Question:
I am creating a game called "Survival Island" and have just created the start screen.
The pygame lags too much after doing an event (takes time to respond).
Here is my source code:
'''
#packages
import pygame
import sys
from sys import exit
#initialization
pygame.init()
#display surf
width = 600
height = 400
surface = pygame.display.set_mode((width,height))
clock = pygame.time.Clock()#for fps
#caption
pygame.display.set_caption('Survival Island')
#variables
mousex = 0
mousey = 0
#booleans
play = True #entered playmode
canQuitOnStart = True #game can be quitted on start
drawStartScreen = True #start screen drawed
running = True # game is running
#definitions
def quitOnStart(): #quitting the game
#can be seen if rect is drawn [pygame.draw.rect(surface,(0,0,255),(550,350,40,40))]
global mousex,mousey,running
for event in pygame.event.get():
if event.type == pygame.MOUSEBUTTONDOWN: #quit on pressing x on start screen
if mousex > 550 and mousey > 350 and mousex <590 and mousey <390:
print('Exit1')
running = False
def drawStart(): #drawing start menu
START_Image = pygame.image.load('START_Image.png').convert()
surface.blit(START_Image,(0,0))
pygame.display.update()
def playGame():
#play on clicking on "play"
global mousex,mousey,canQuitOnStart,drawStartScreen
for event in pygame.event.get():
if event.type == pygame.MOUSEBUTTONDOWN:
if mousex > 415 and mousey >190 and mousex <70 and mousey <30: # can be seen if rect is drawn [pygame.draw.rect(surface,(0,0,255),(415,190,70,30))]
canQuitOnStart = False
drawStartScreen = False
screen.fill((0,0,0))
pygame.display.update()
if drawStartScreen == True:
drawStart()
def main():
if play == True:
playGame()
if canQuitOnStart == True:
quitOnStart()
#main loop
while running:
#get mouse position
mousex,mousey = pygame.mouse.get_pos()
# fps is 60
clock.tick(120)
# quit button event
for event in pygame.event.get():
if event.type == pygame.QUIT:
running = False
# main function
if __name__ == '__main__':
main()
pygame.quit()#quits after event
'''
After running, The pygame window displays the image.
It takes several tries to close the window after running(the 'X' on the bottom right corner)
I am a newbie programmer so.. I want some pygame courses to do (please suggest some).
Thank you !!!
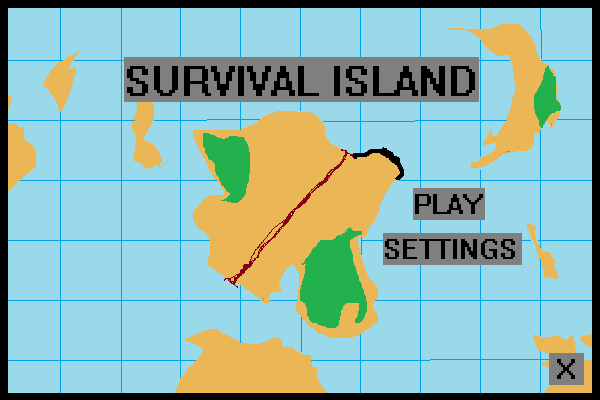
Answer: The game is running slow because you load the 'START_Image' in every frame. <URL> is a very expensive operation, because it has to read the images from the data store. Load 'START_Image' once at startup
'''
surface = pygame.display.set_mode((width,height))
clock = pygame.time.Clock()#for fps
#caption
pygame.display.set_caption('Survival Island')
START_Image = pygame.image.load('START_Image.png').convert()
'''
Do not call <URL> and pass the list of events to the functions:
'''
while running:
# [...]
events = pygame.event.get()
for event in events:
# [...]
if play == True:
playGame(events)
if canQuitOnStart == True:
quitOnStart(events)
'''
Further more, draw the scene in the application loop, rather the event loop. It is sufficient to do 1 single 'pygame.display.update()' after drawing the entire scene.
The button click condition is wrong. It has to be:
'if mousex > 550 and mousey > 350 and mousex <590 and mousey <390:'
'''
if 415 < mousex < 415+70 and 190 < mousey < 190+30:
'''
Anyway I recommend to use <URL>:
'''
if pygame.Rect(415,190,70,30).collidepoint(mousex, mousey):
'''
See the example:
'''
#packages
import pygame
import sys
from sys import exit
#initialization
pygame.init()
#display surf
width = 600
height = 400
surface = pygame.display.set_mode((width,height))
clock = pygame.time.Clock()#for fps
#caption
pygame.display.set_caption('Survival Island')
START_Image = pygame.image.load('START_Image.png').convert()
#variables
mousex = 0
mousey = 0
#booleans
play = True #entered playmode
canQuitOnStart = True #game can be quitted on start
drawStartScreen = True #start screen drawed
running = True # game is running
#definitions
def quitOnStart(events): #quitting the game
#can be seen if rect is drawn [pygame.draw.rect(surface,(0,0,255),(550,350,40,40))]
global mousex,mousey,running
for event in events:
if event.type == pygame.MOUSEBUTTONDOWN: #quit on pressing x on start screen
if mousex > 550 and mousey > 350 and mousex <590 and mousey <390:
print('Exit1')
running = False
def drawStart(): #drawing start menu
surface.blit(START_Image,(0,0))
def playGame(events):
#play on clicking on "play"
global mousex,mousey,canQuitOnStart,drawStartScreen
for event in events:
if event.type == pygame.MOUSEBUTTONDOWN:
if pygame.Rect(415,190,70,30).collidepoint(mousex, mousey): # can be seen if rect is drawn [pygame.draw.rect(surface,(0,0,255),(415,190,70,30))]
canQuitOnStart = False
drawStartScreen = False
surface.fill((0,0,0))
if drawStartScreen == True:
drawStart()
#pygame.draw.rect(surface, (255, 0, 0), (415,190,70,30))
pygame.display.update()
def main():
global canQuitOnStart, play, running, mousex, mousey
#main loop
while running:
#get mouse position
mousex,mousey = pygame.mouse.get_pos()
# fps is 60
clock.tick(120)
# quit button event
events = pygame.event.get()
for event in events:
if event.type == pygame.QUIT:
running = False
# main function
if play == True:
playGame(events)
if canQuitOnStart == True:
quitOnStart(events)
if __name__ == '__main__':
main()
'''